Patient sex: F
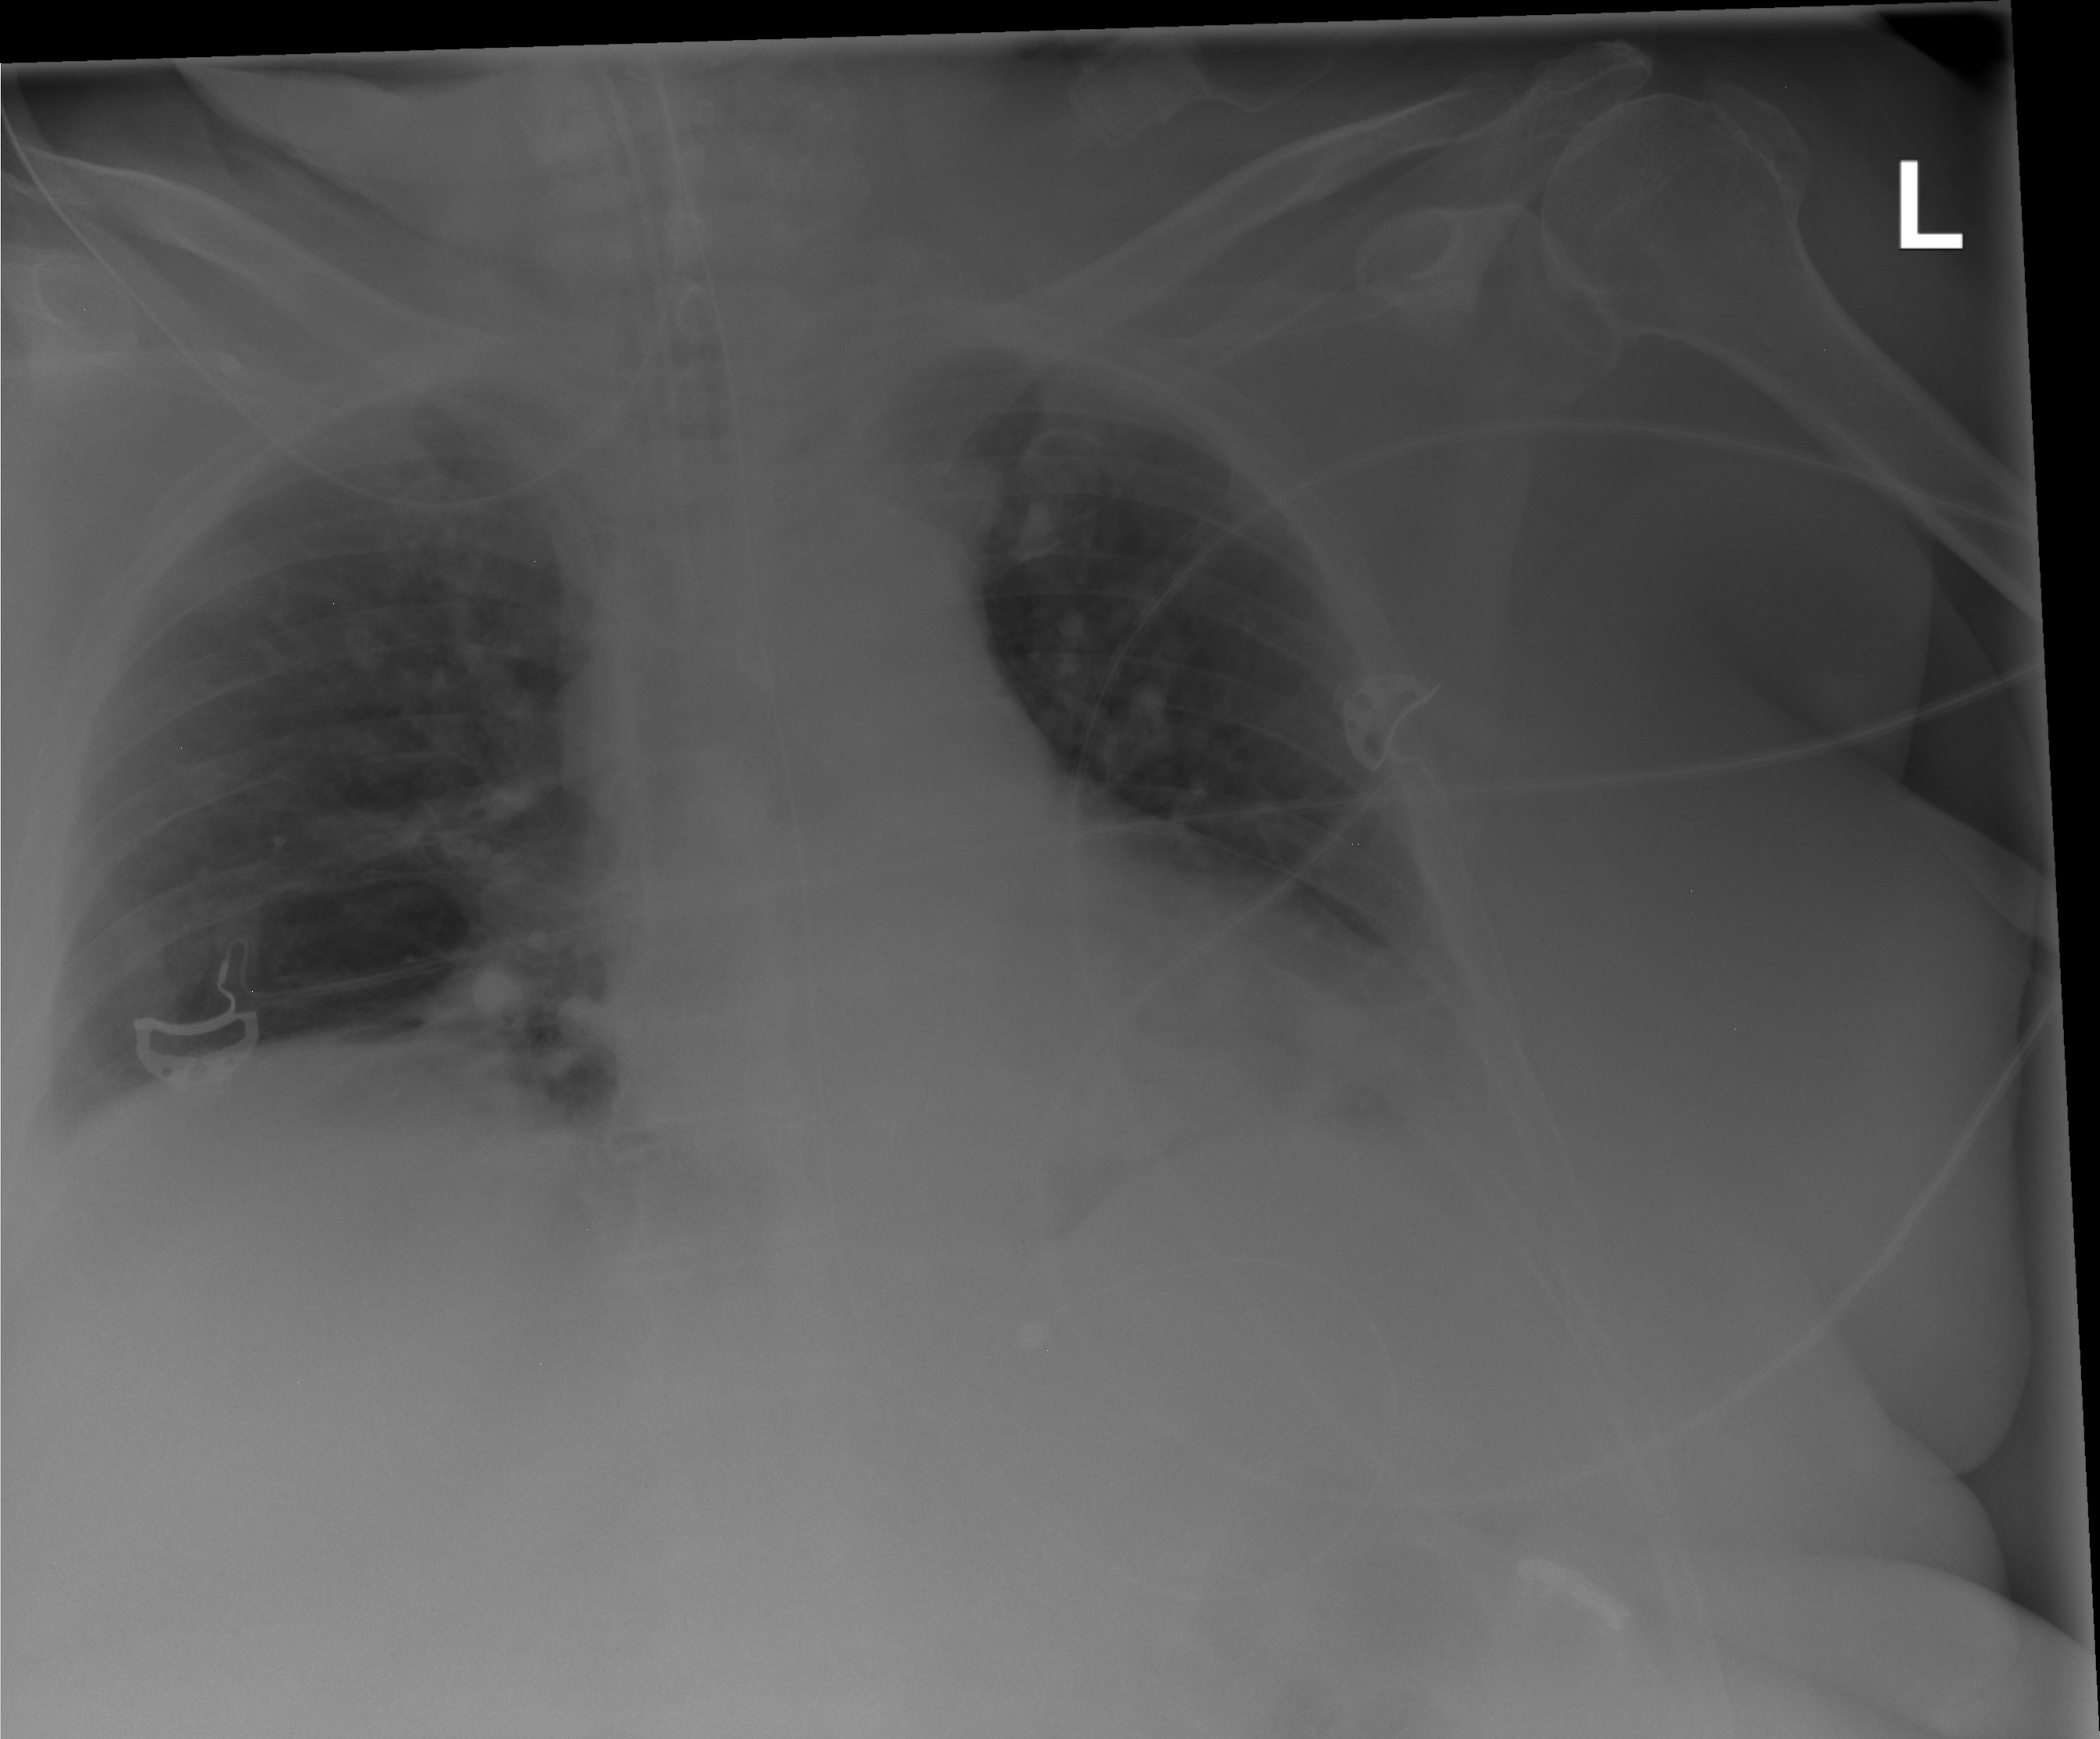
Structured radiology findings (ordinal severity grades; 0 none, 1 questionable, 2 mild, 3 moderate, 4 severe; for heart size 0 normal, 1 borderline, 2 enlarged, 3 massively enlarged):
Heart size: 2
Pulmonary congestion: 1
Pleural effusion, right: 0
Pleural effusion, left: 2
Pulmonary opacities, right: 0
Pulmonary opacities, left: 0
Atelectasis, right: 2
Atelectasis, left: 3